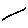
Label: line